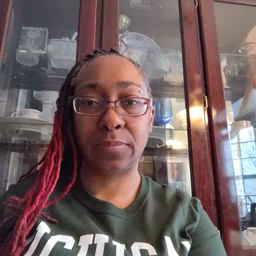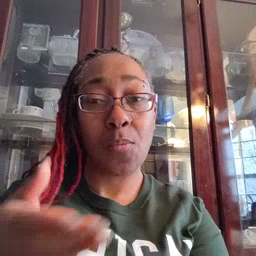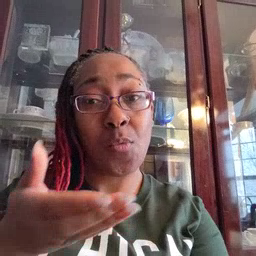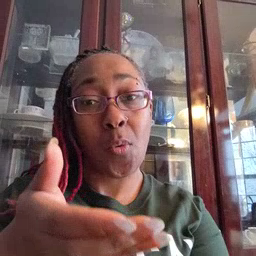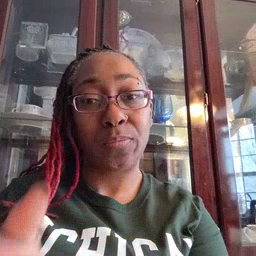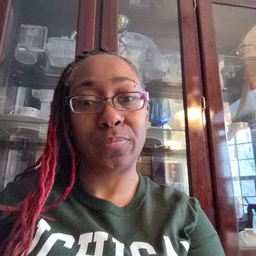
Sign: boat